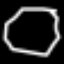
Label: octagon